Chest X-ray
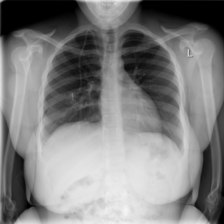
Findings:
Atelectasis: negative
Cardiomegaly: negative
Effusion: negative
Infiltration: negative
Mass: negative
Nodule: negative
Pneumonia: negative
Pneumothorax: negative
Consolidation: negative
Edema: negative
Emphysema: negative
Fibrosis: negative
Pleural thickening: negative
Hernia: negative